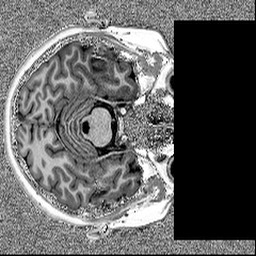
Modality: MP2RAGE
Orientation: axial
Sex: female